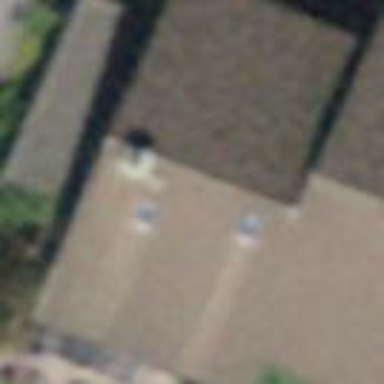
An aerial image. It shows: Semi-detached house with gabled roof.